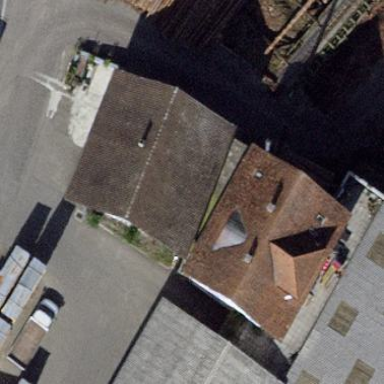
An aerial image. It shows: Detached building with gabled roof.